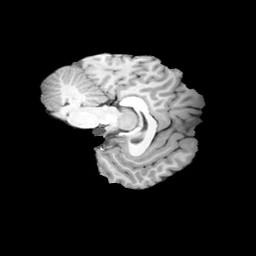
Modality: T1w
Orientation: sagittal
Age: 21
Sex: female
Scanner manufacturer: siemens
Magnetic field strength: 3 T
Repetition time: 2 s
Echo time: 0.0024 s